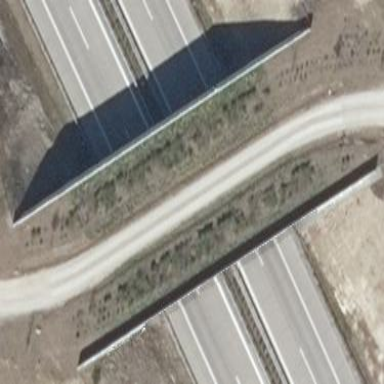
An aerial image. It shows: Bridge leading to wildlife crossing area on grassland.